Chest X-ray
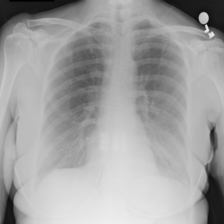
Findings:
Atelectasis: negative
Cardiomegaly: negative
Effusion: negative
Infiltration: negative
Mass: negative
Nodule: negative
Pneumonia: negative
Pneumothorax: negative
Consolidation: negative
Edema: negative
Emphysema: negative
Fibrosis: negative
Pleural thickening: negative
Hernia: negative